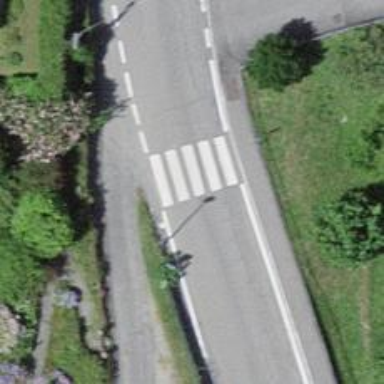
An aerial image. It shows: Uncontrolled road crossing with markings.